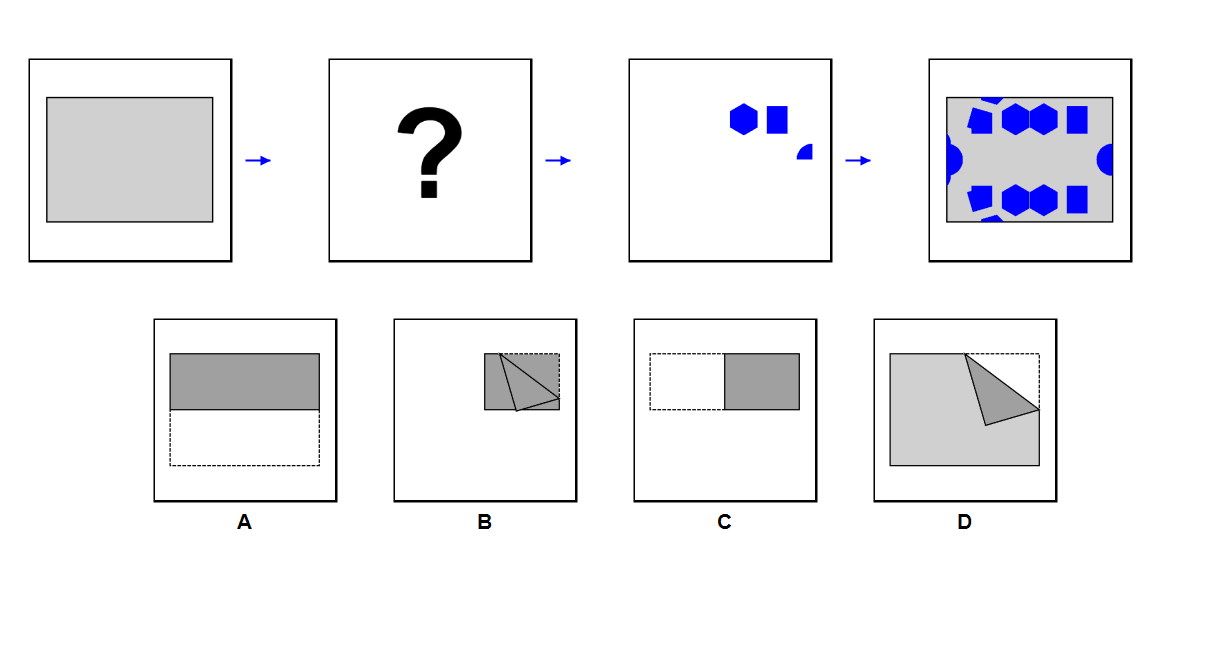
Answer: D